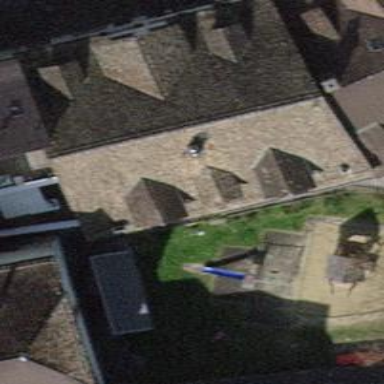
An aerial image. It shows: Gabled building with roof made of roof tiles.